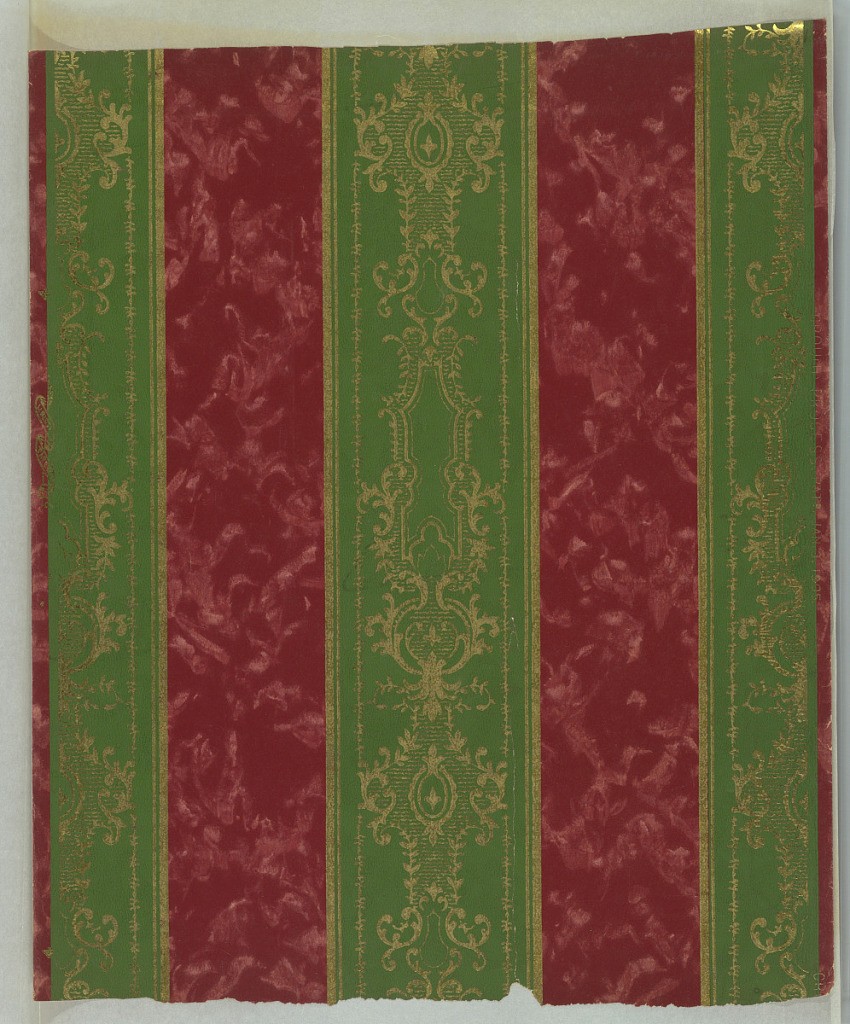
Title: Sidewall
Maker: Liberty Wall Paper Company, Schuylerville, New York
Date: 1905–1912
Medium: Machine-printed paper
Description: Green stripe with metallic gold scrollwork alternating with maroon stripe of ground color with effect of mottling.